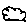
Label: cloud